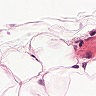
Metastatic tissue present: no